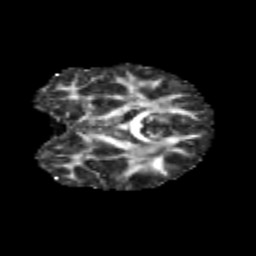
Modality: FA
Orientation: coronal
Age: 11
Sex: female
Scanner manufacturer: siemens
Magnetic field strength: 3 T
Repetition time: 3.8 s
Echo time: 0.07 s